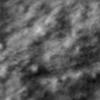
Label: no_change